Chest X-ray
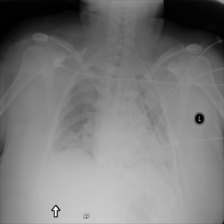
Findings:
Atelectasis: negative
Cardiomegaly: negative
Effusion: negative
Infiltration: negative
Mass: negative
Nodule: negative
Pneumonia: negative
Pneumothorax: negative
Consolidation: negative
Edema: negative
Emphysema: negative
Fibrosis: negative
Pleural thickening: negative
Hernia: negative